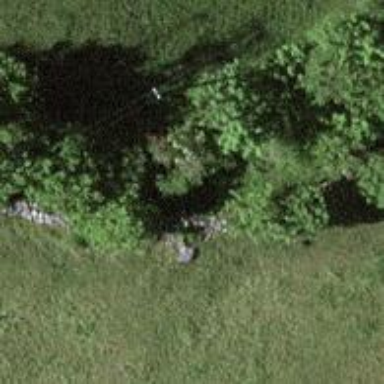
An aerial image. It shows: Wall made of dry stone.